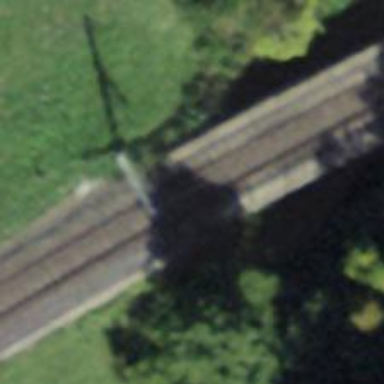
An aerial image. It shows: Railway bridge with electrified contact line. There is one track on the bridge.